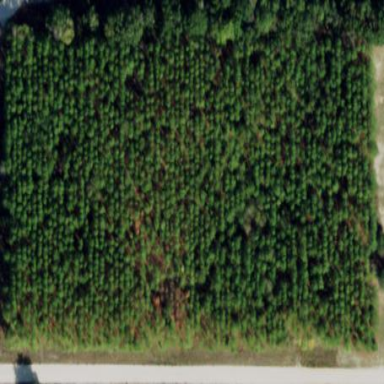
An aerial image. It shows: Forest with needle-leaved trees.